Interaction volume radius: 5 \u00c5
Interaction volume height: 20 \u00c5
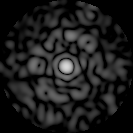
Disorder parameter: 0.825